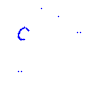
Particle: proton